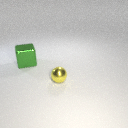
large green metal cube to the left of small yellow metal sphere